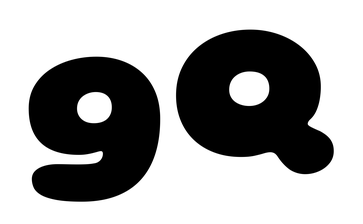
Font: Gluten_ExtraBold